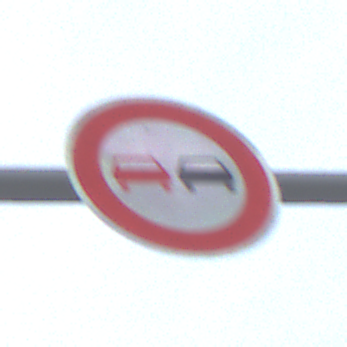
Verkehrszeichen: Ueberholverbot
Umgebung: Outdoor, Nature
Tageszeit: MorningAfternoon
Wetter: PartlyCloudy
Licht: Natural
Jahreszeit: NotSpecified
Kontrast: HighContrast